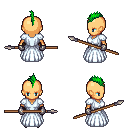
a pixel art fantasy rpg character, female body template, human, tanned skin, underdress, robe skirt, green mohawk hairstyle, metal gloves, metal boots, spear, four views (front, back, left, right), 2x2 character sprite sheet, small pixel art, hard edges, no anti-aliasing